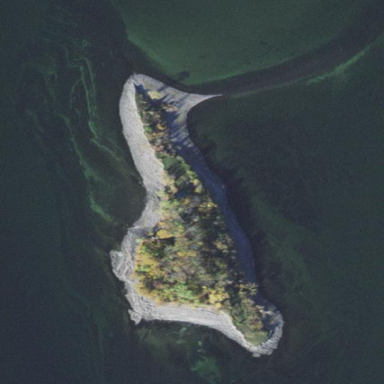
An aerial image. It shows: Islet.